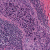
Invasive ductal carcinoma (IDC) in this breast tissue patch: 0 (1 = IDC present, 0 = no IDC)